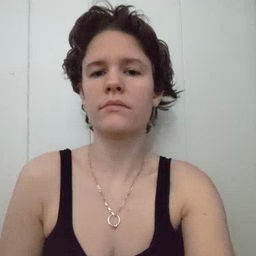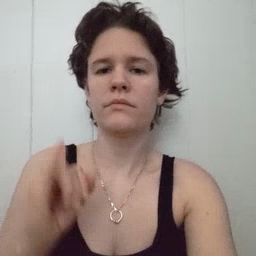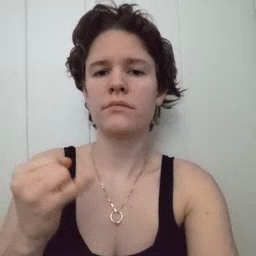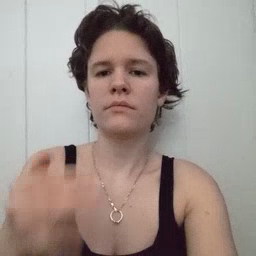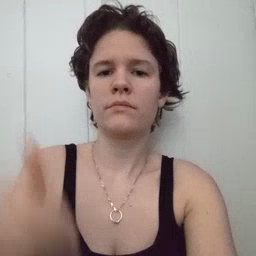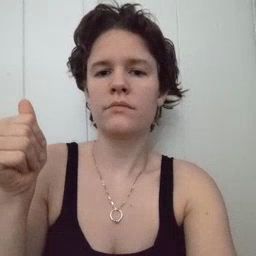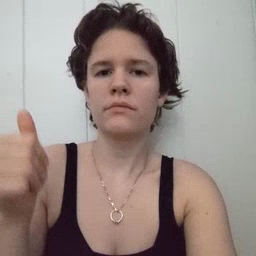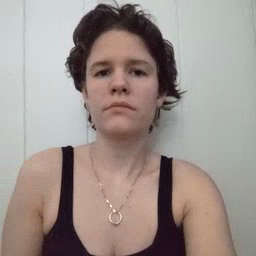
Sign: jeans